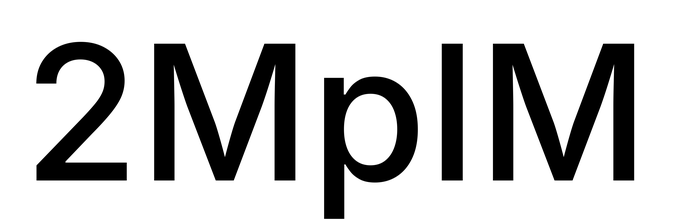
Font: Inter_Medium